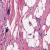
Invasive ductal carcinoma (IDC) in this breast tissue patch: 0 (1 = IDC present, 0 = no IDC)